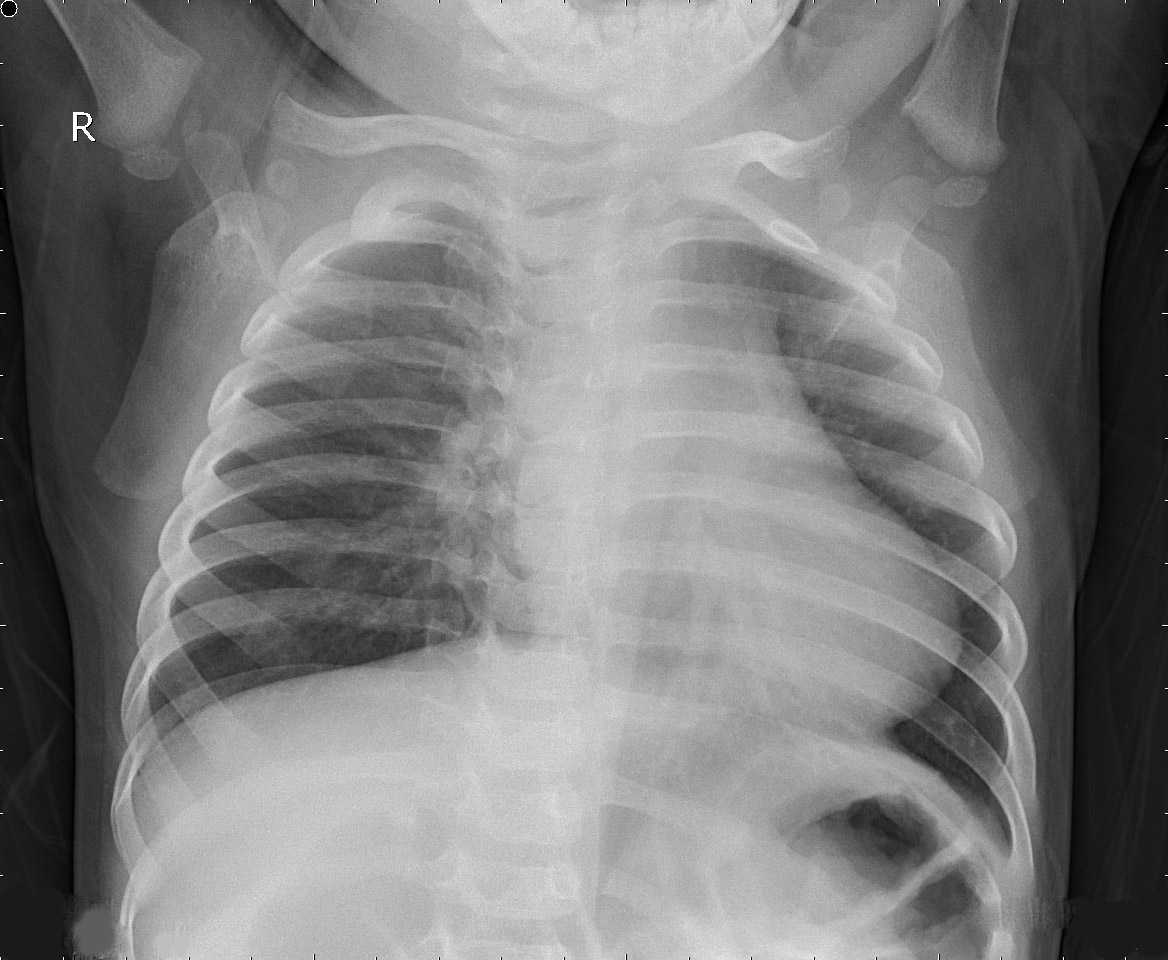
Diagnosis: NORMAL